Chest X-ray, PA view. Patient: 46 years old, sex M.
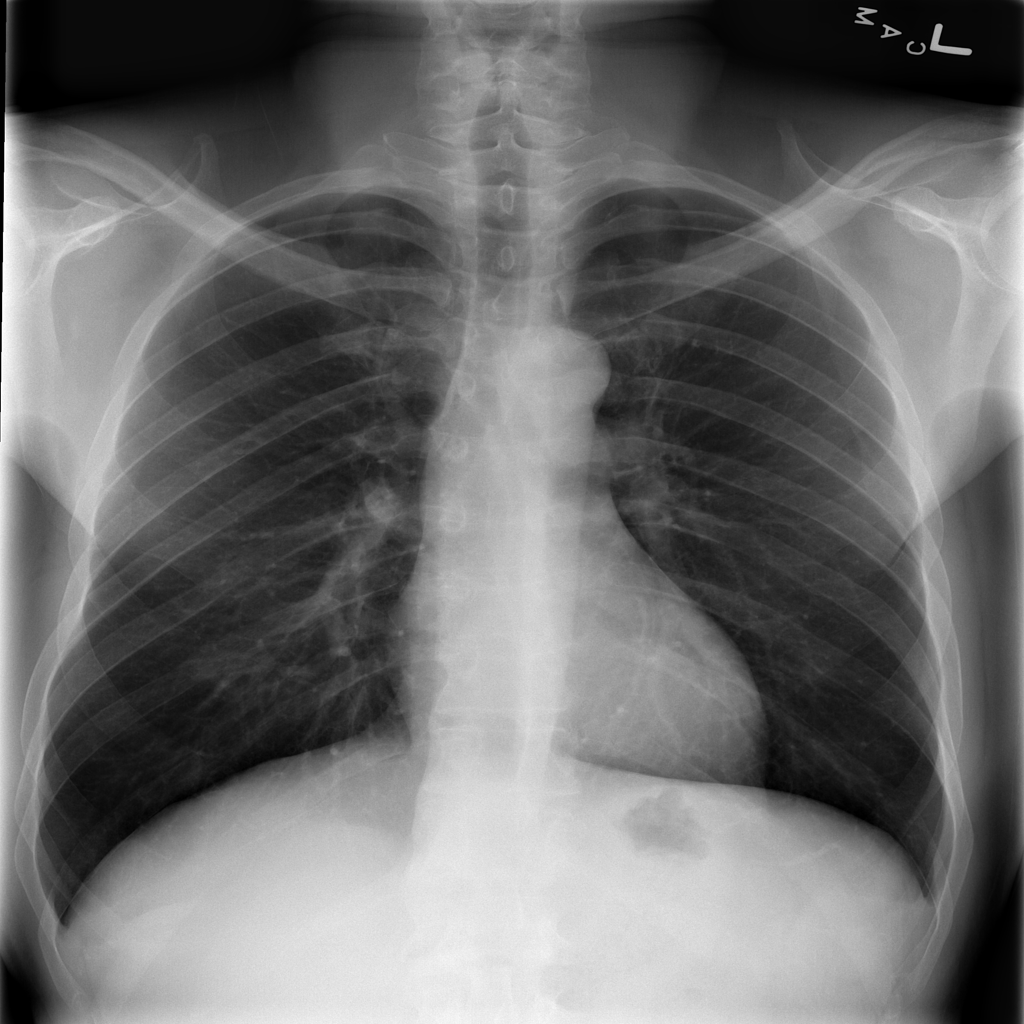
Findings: No Finding